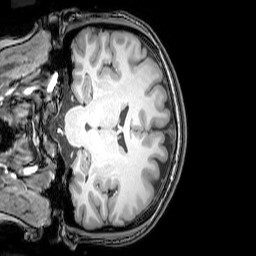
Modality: T1w
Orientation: coronal
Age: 25
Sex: female
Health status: healthy
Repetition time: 0.081 s
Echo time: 0.037 s